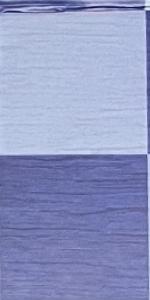
Label: Empty